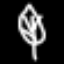
Label: leaf